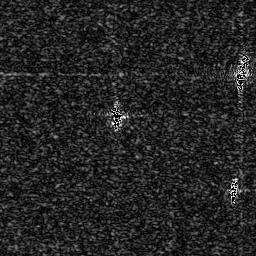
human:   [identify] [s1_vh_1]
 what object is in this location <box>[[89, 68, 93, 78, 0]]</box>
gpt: <ref>1 small ship at the bottom right</ref>